Aerial crown-view tile of a tropical tree (Barro Colorado Island, Panama), acquired 20250616:
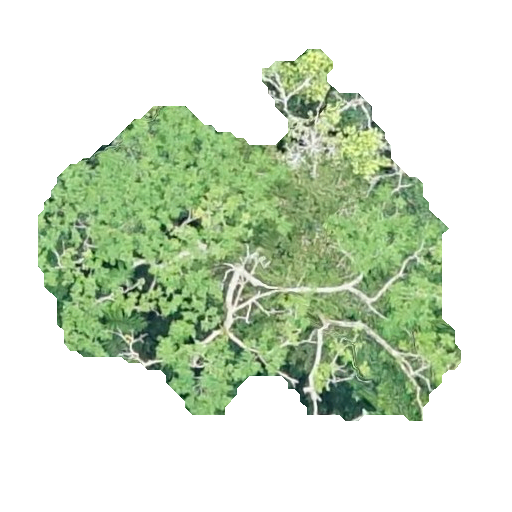
Species: Quararibea stenophylla
GBIF accepted scientific name: Quararibea stenophylla
Crown area: 149.892 m²